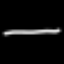
Label: line